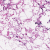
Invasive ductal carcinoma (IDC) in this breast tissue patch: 0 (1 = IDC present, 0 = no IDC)